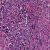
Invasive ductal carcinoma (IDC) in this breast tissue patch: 1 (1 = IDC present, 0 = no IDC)